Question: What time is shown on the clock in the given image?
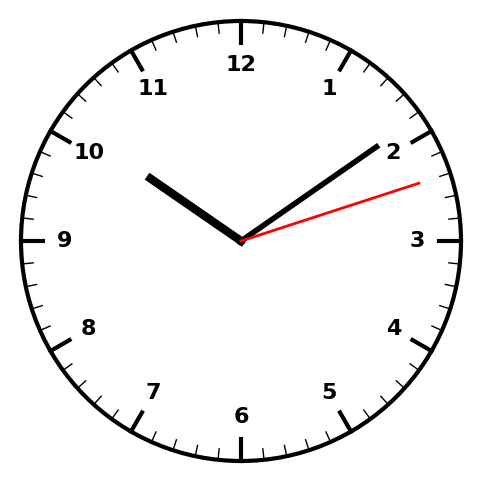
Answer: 10:09:12